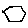
Label: hexagon